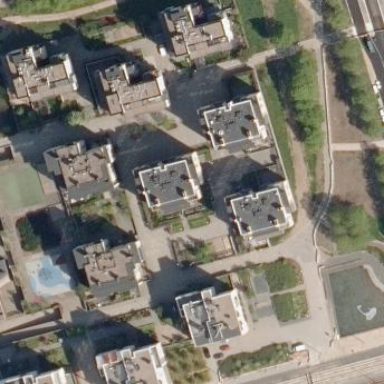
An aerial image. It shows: Residential area on city block.